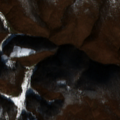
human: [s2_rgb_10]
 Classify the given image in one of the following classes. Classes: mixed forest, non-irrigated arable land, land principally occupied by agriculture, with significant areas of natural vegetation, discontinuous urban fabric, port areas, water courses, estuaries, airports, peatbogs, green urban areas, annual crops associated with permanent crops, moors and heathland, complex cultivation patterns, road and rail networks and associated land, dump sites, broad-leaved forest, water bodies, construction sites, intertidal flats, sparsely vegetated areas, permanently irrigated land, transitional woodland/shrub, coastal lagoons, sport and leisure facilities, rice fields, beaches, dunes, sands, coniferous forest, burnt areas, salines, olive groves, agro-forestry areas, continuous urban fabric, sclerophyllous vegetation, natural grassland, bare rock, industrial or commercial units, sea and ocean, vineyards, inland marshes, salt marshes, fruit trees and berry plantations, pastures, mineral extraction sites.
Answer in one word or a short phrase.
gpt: broad-leaved forest